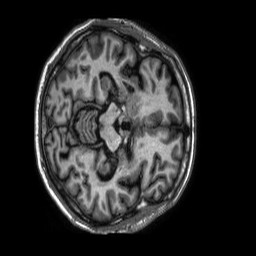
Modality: T1w
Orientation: axial
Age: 61
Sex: male
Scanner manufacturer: philips
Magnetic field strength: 1.5 T
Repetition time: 0.007878 s
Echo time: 0.003603 s